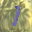
Label: 1